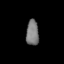
Tissue: lung
Cell type: Endothelial cells
Senescence score: 0.6504
Nuclear area (px): 314
Mean DAPI intensity: 121.016